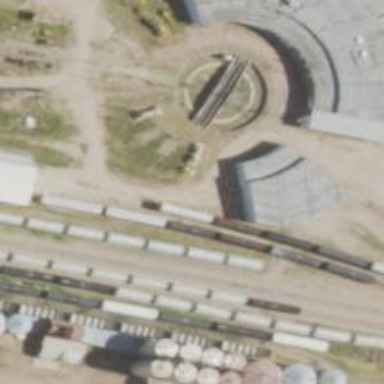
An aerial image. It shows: Railway siding for service.